Field crop: maize
Growth stage: 2
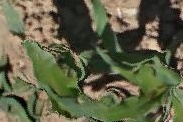
Species: maize